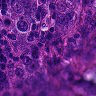
Metastatic tissue present: yes